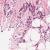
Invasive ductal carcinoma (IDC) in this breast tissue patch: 1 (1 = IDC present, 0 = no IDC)